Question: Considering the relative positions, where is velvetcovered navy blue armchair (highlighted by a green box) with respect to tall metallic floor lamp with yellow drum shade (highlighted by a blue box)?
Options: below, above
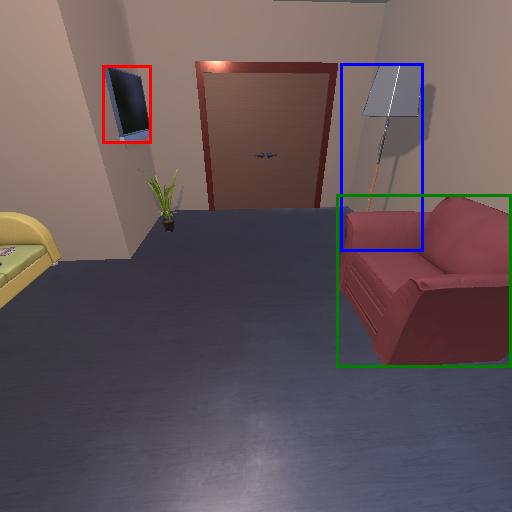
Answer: below